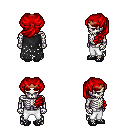
a pixel art fantasy rpg character, male body template, skeleton, black tattered cape, white pants, red princess hairstyle, bronze tiara, ghillies, four views (front, back, left, right), 2x2 character sprite sheet, small pixel art, hard edges, no anti-aliasing